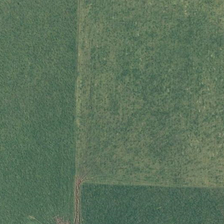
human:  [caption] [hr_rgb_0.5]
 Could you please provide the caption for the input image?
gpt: it is a piece of green meadow .

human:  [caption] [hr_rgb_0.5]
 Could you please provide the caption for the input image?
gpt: it is a piece of green meadow .

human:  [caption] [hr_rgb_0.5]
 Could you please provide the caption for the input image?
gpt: it is a piece of green meadow .

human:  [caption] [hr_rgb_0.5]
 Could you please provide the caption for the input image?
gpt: it is a piece of green meadow .

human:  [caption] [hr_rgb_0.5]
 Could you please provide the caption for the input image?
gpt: it is a piece of green meadow .